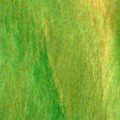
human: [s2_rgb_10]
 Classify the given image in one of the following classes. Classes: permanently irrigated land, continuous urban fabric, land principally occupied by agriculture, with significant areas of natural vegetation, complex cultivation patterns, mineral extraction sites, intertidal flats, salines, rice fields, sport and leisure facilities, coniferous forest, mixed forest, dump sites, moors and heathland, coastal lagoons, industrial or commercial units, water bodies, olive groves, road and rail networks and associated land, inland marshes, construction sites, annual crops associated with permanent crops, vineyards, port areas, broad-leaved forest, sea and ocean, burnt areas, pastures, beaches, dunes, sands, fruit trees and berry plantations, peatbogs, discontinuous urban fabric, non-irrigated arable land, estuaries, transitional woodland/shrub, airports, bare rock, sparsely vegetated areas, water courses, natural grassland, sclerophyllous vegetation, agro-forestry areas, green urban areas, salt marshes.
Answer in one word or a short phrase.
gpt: estuaries